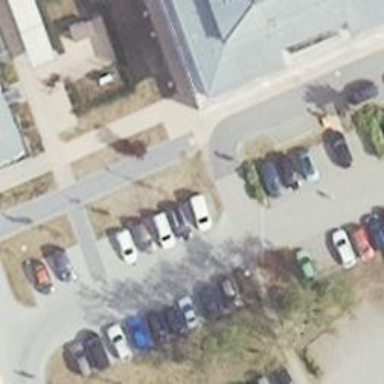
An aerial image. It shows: Road serving as parking aisle.